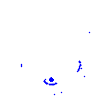
Particle: proton